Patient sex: M
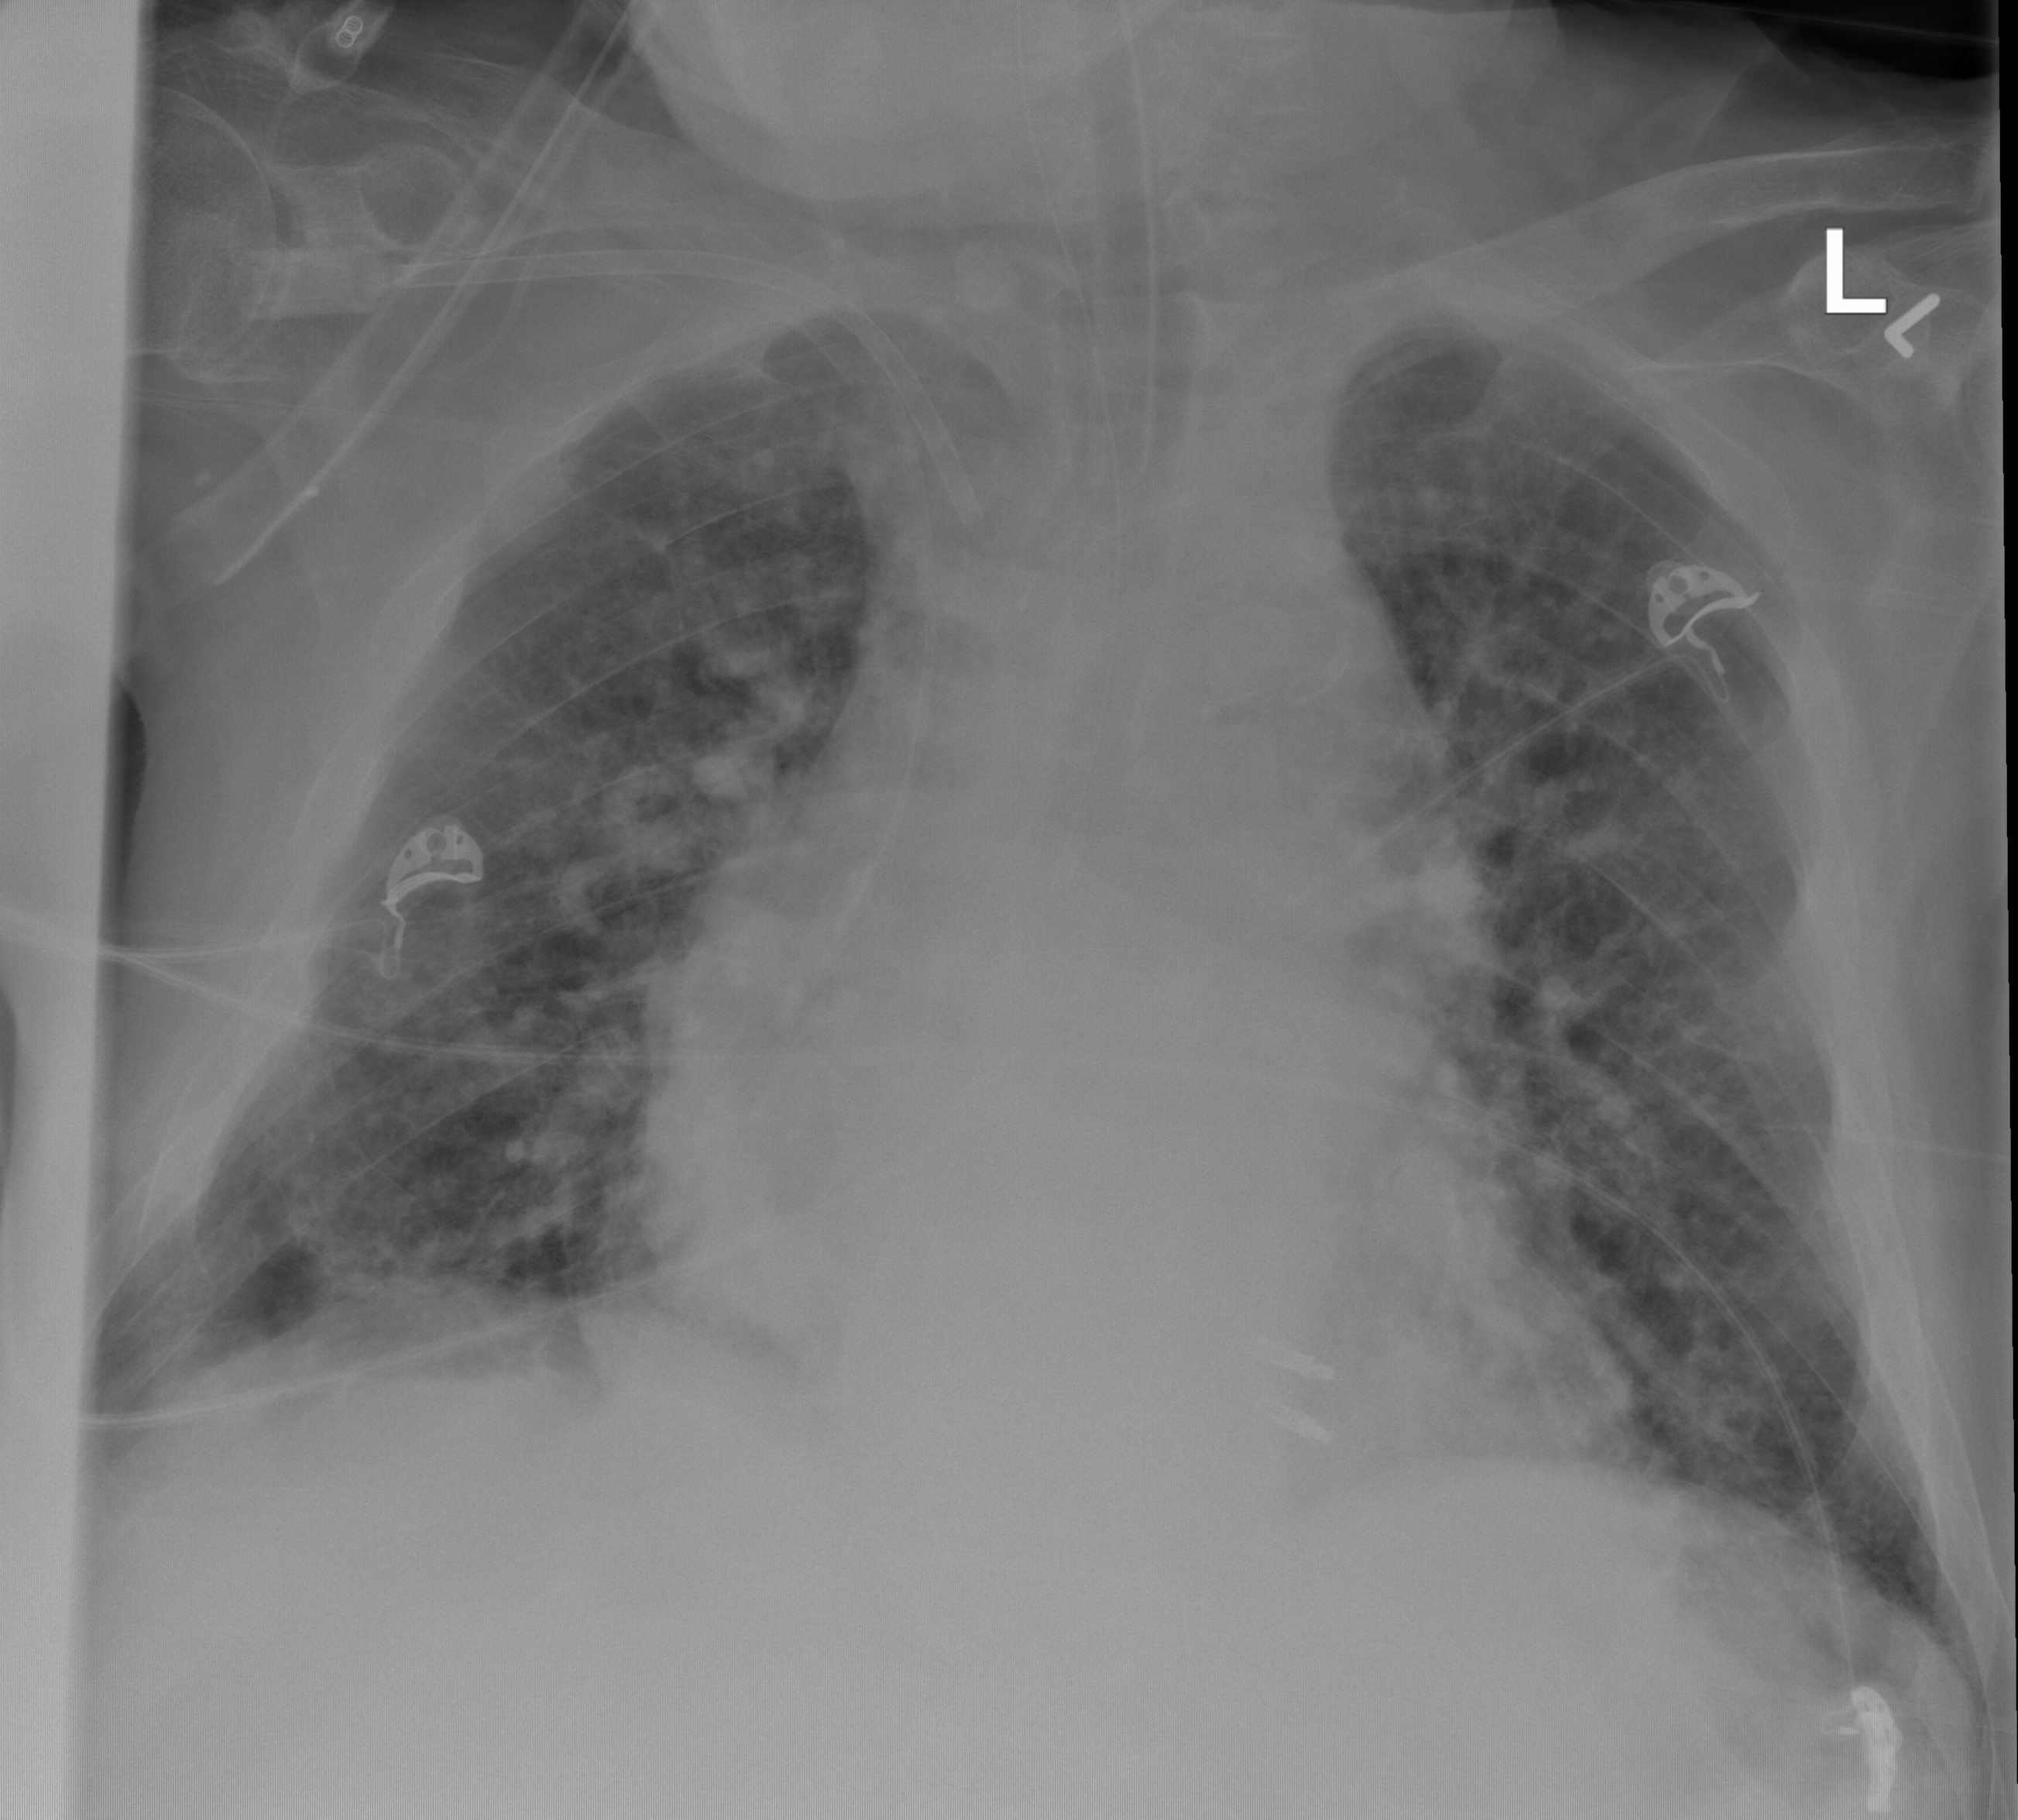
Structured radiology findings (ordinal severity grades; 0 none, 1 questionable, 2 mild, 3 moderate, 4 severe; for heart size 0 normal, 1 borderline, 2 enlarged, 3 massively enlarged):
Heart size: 1
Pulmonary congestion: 2
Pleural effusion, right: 0
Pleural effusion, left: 0
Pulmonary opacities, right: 0
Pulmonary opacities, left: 0
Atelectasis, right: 2
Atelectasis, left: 2